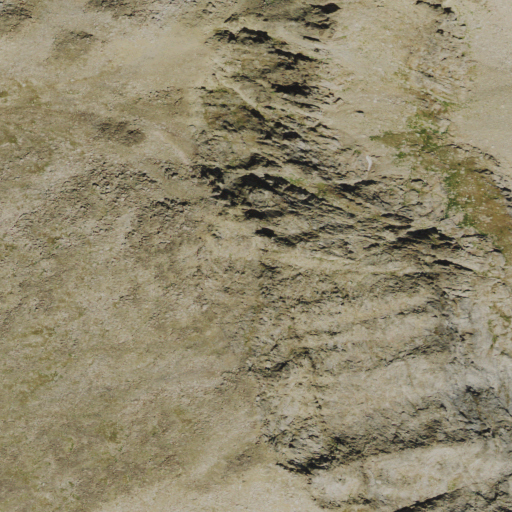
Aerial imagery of mountain in Wyoming named Mount Baldy containing only grassland